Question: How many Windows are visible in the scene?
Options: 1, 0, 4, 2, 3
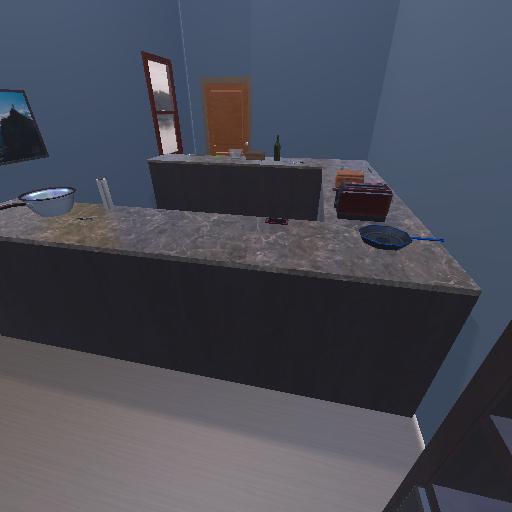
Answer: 1